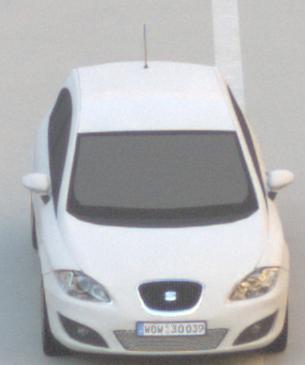
Make: SEAT
Model: Leon 1.4
Detailed model: Leon (1P)
Model produced from: 2009/04
Model produced until: 2010/08
Doors: 5
Color: white
Road condition: dry road
Daytime: morning or afternoon
Contrast: low contrast